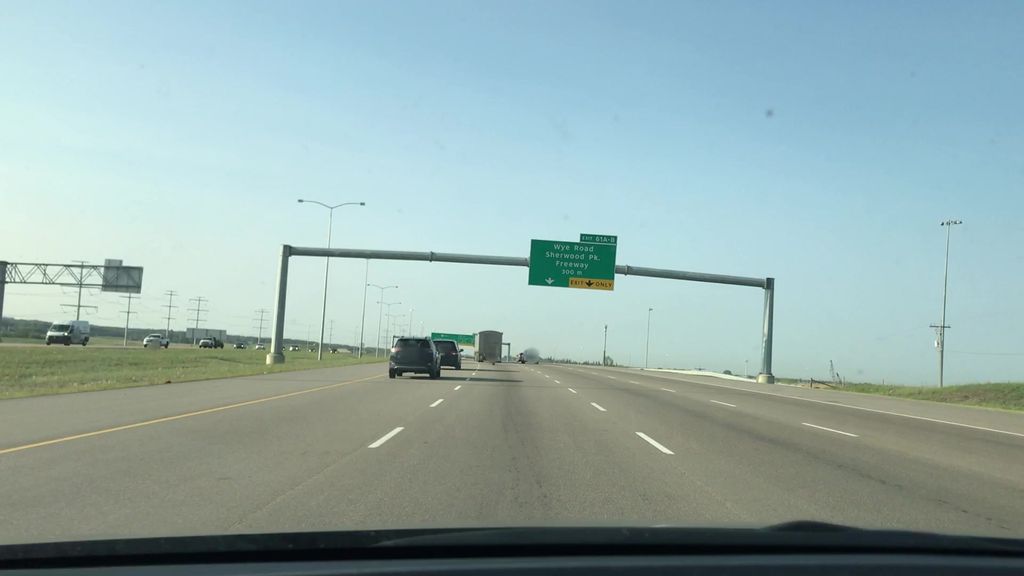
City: edmonton